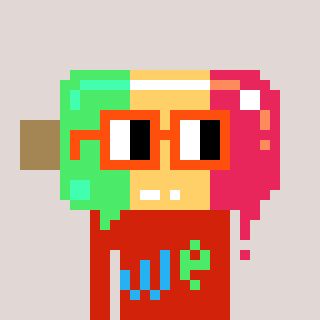
a pixel art character with square orange glasses, a icepop-shaped head and a red-colored body on a warm background